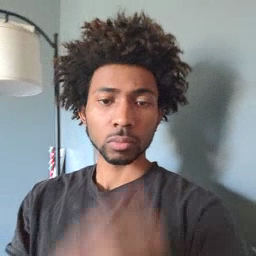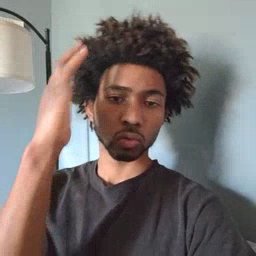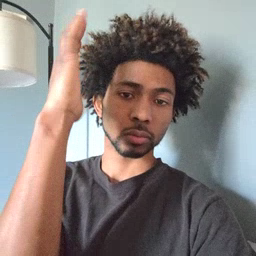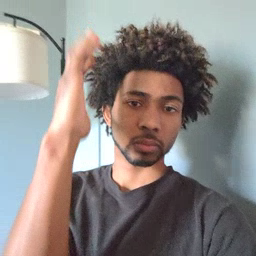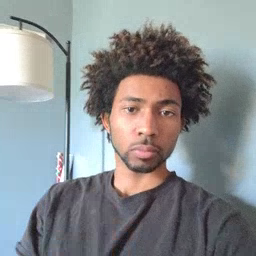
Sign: tree